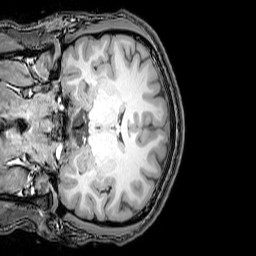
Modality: T1w
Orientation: coronal
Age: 23
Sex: male
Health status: healthy
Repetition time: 0.081 s
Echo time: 0.037 s